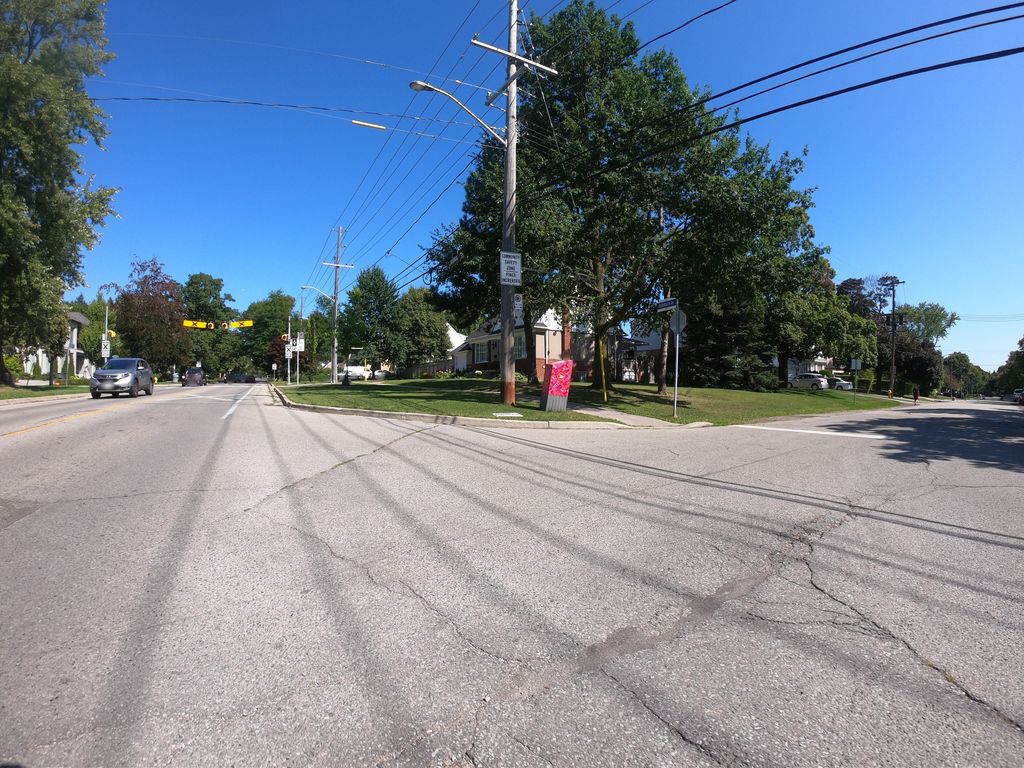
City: toronto